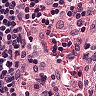
Metastatic tissue present: no